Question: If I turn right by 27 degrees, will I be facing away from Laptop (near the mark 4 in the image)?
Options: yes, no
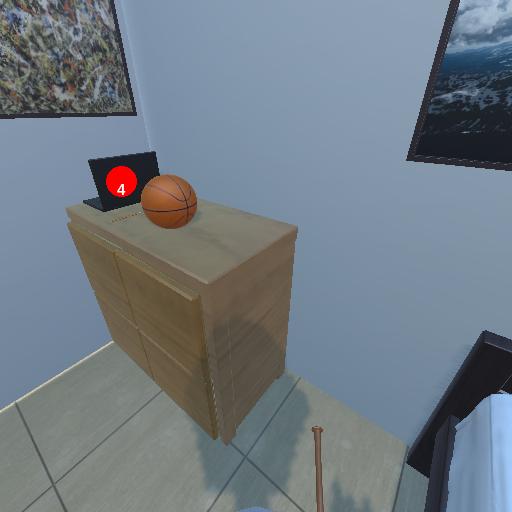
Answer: yes